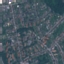
Label: Residential